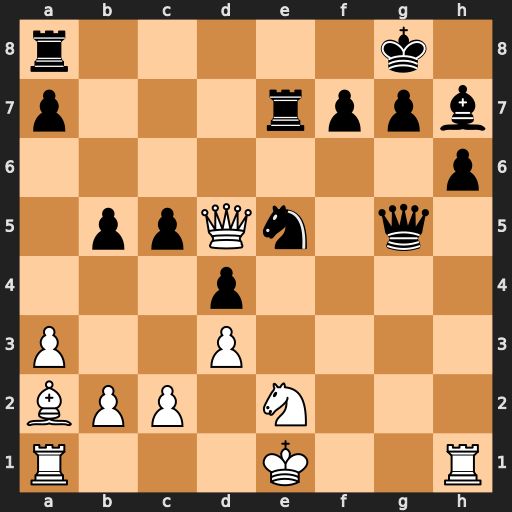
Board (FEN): r5k1/p3rppb/7p/1ppQn1q1/3p4/P2P4/BPP1N3/R3K2R
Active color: w
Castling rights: KQ
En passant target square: -
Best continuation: Qxa8+ Re8 Qxe8#